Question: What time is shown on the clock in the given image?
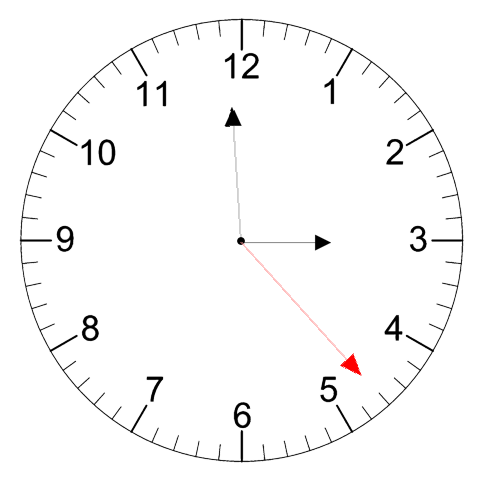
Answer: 02:59:23